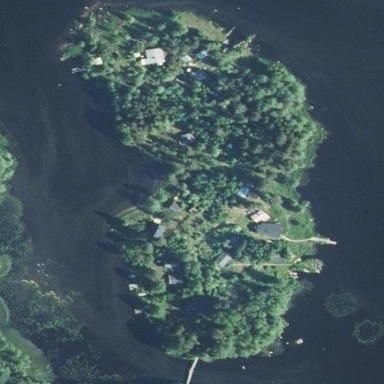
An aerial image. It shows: Islet.